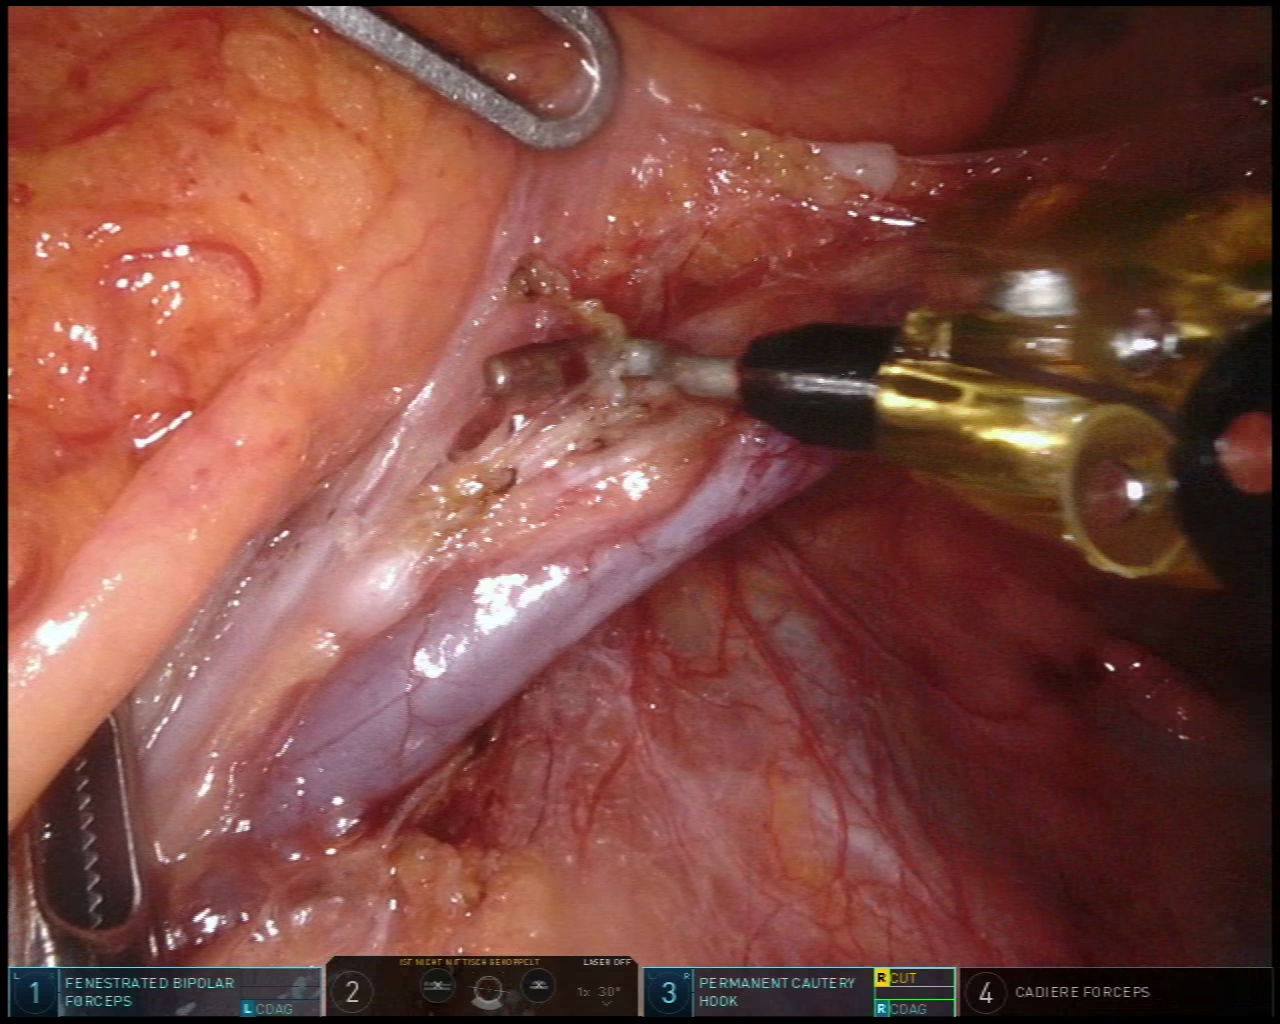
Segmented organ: intestinal_veins
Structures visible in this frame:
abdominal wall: no
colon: no
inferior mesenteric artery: no
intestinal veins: yes
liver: no
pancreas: no
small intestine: no
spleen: no
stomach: no
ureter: no
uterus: no
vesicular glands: no